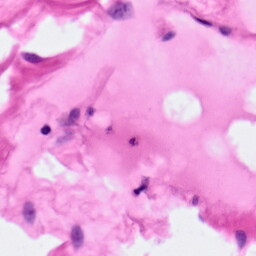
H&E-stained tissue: Pancreatic